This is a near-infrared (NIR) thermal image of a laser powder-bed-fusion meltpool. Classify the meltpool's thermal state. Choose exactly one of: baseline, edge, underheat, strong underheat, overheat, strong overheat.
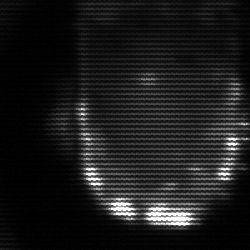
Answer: baseline